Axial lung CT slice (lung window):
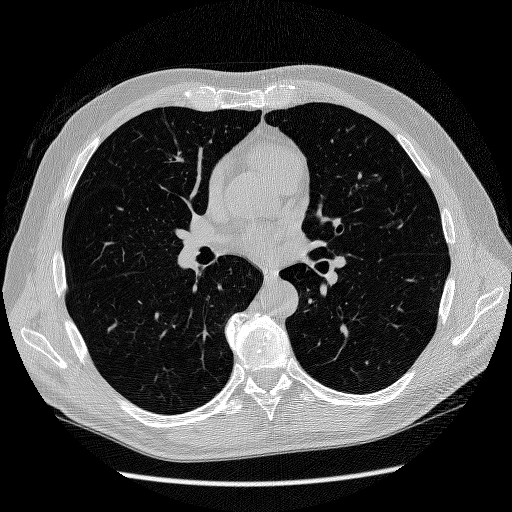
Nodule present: no